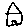
Label: house